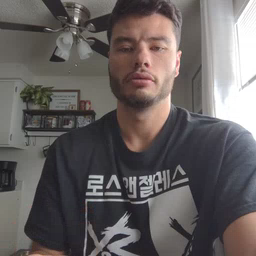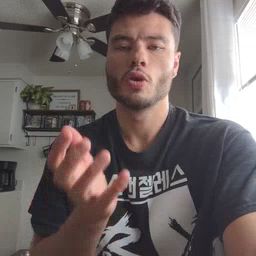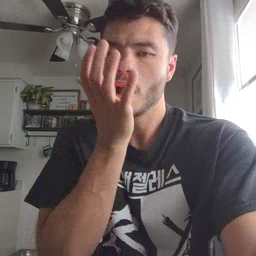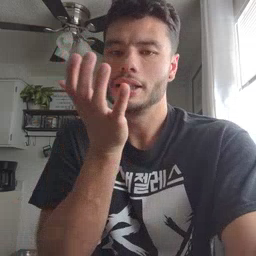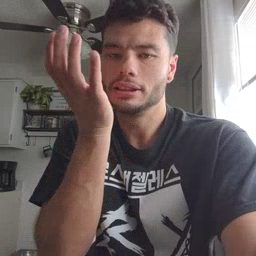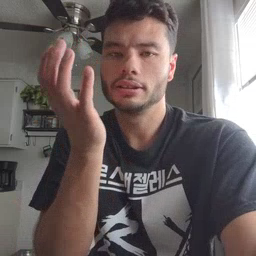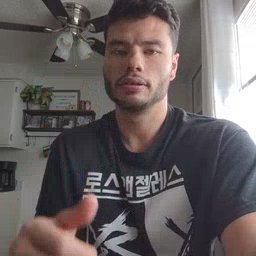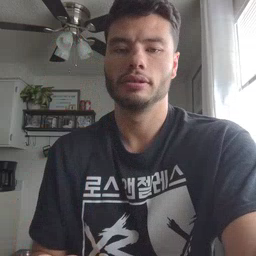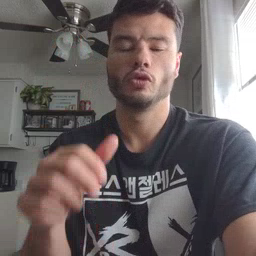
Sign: grass